Chest X-ray:
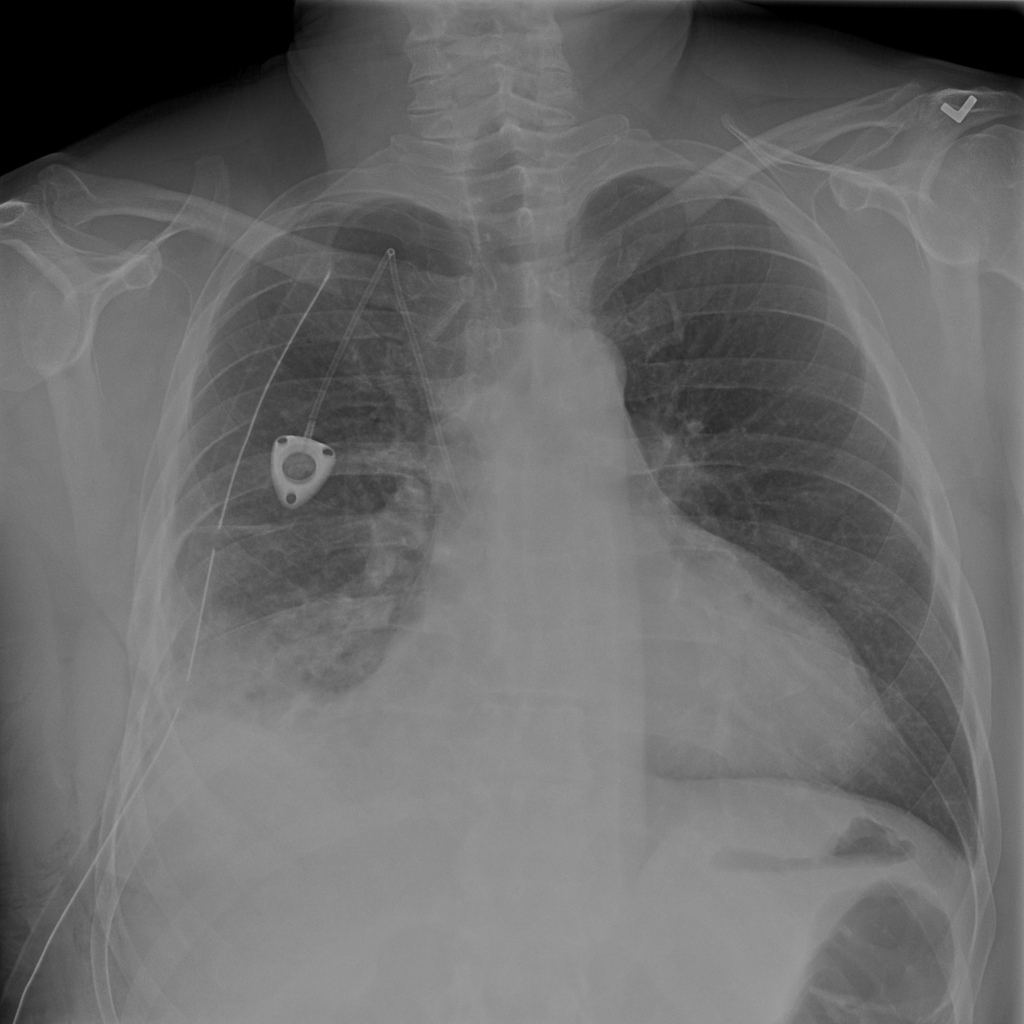
Findings: Effusion, Consolidation, Cardiomegaly
No abnormal finding: no